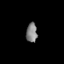
Tissue: prostate
Cell type: T cells
Senescence score: 0.1855
Nuclear area (px): 204
Mean DAPI intensity: 131.873